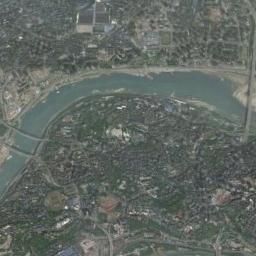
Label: river